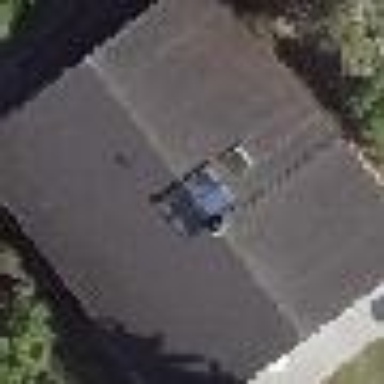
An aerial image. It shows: Detached building with gabled roof.